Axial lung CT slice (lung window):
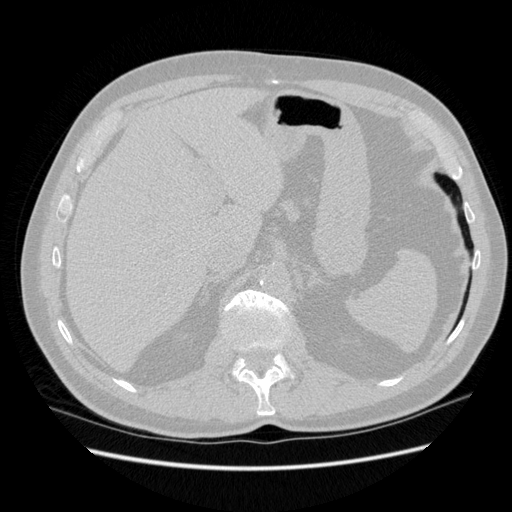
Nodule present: no